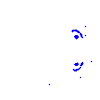
Particle: kaon